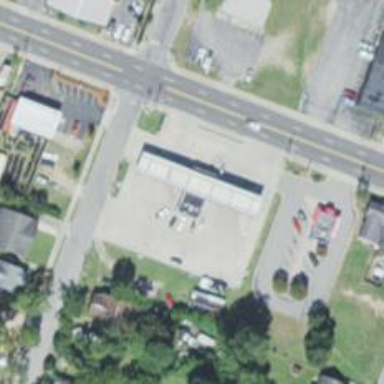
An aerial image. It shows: Convenience shop.